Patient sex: F
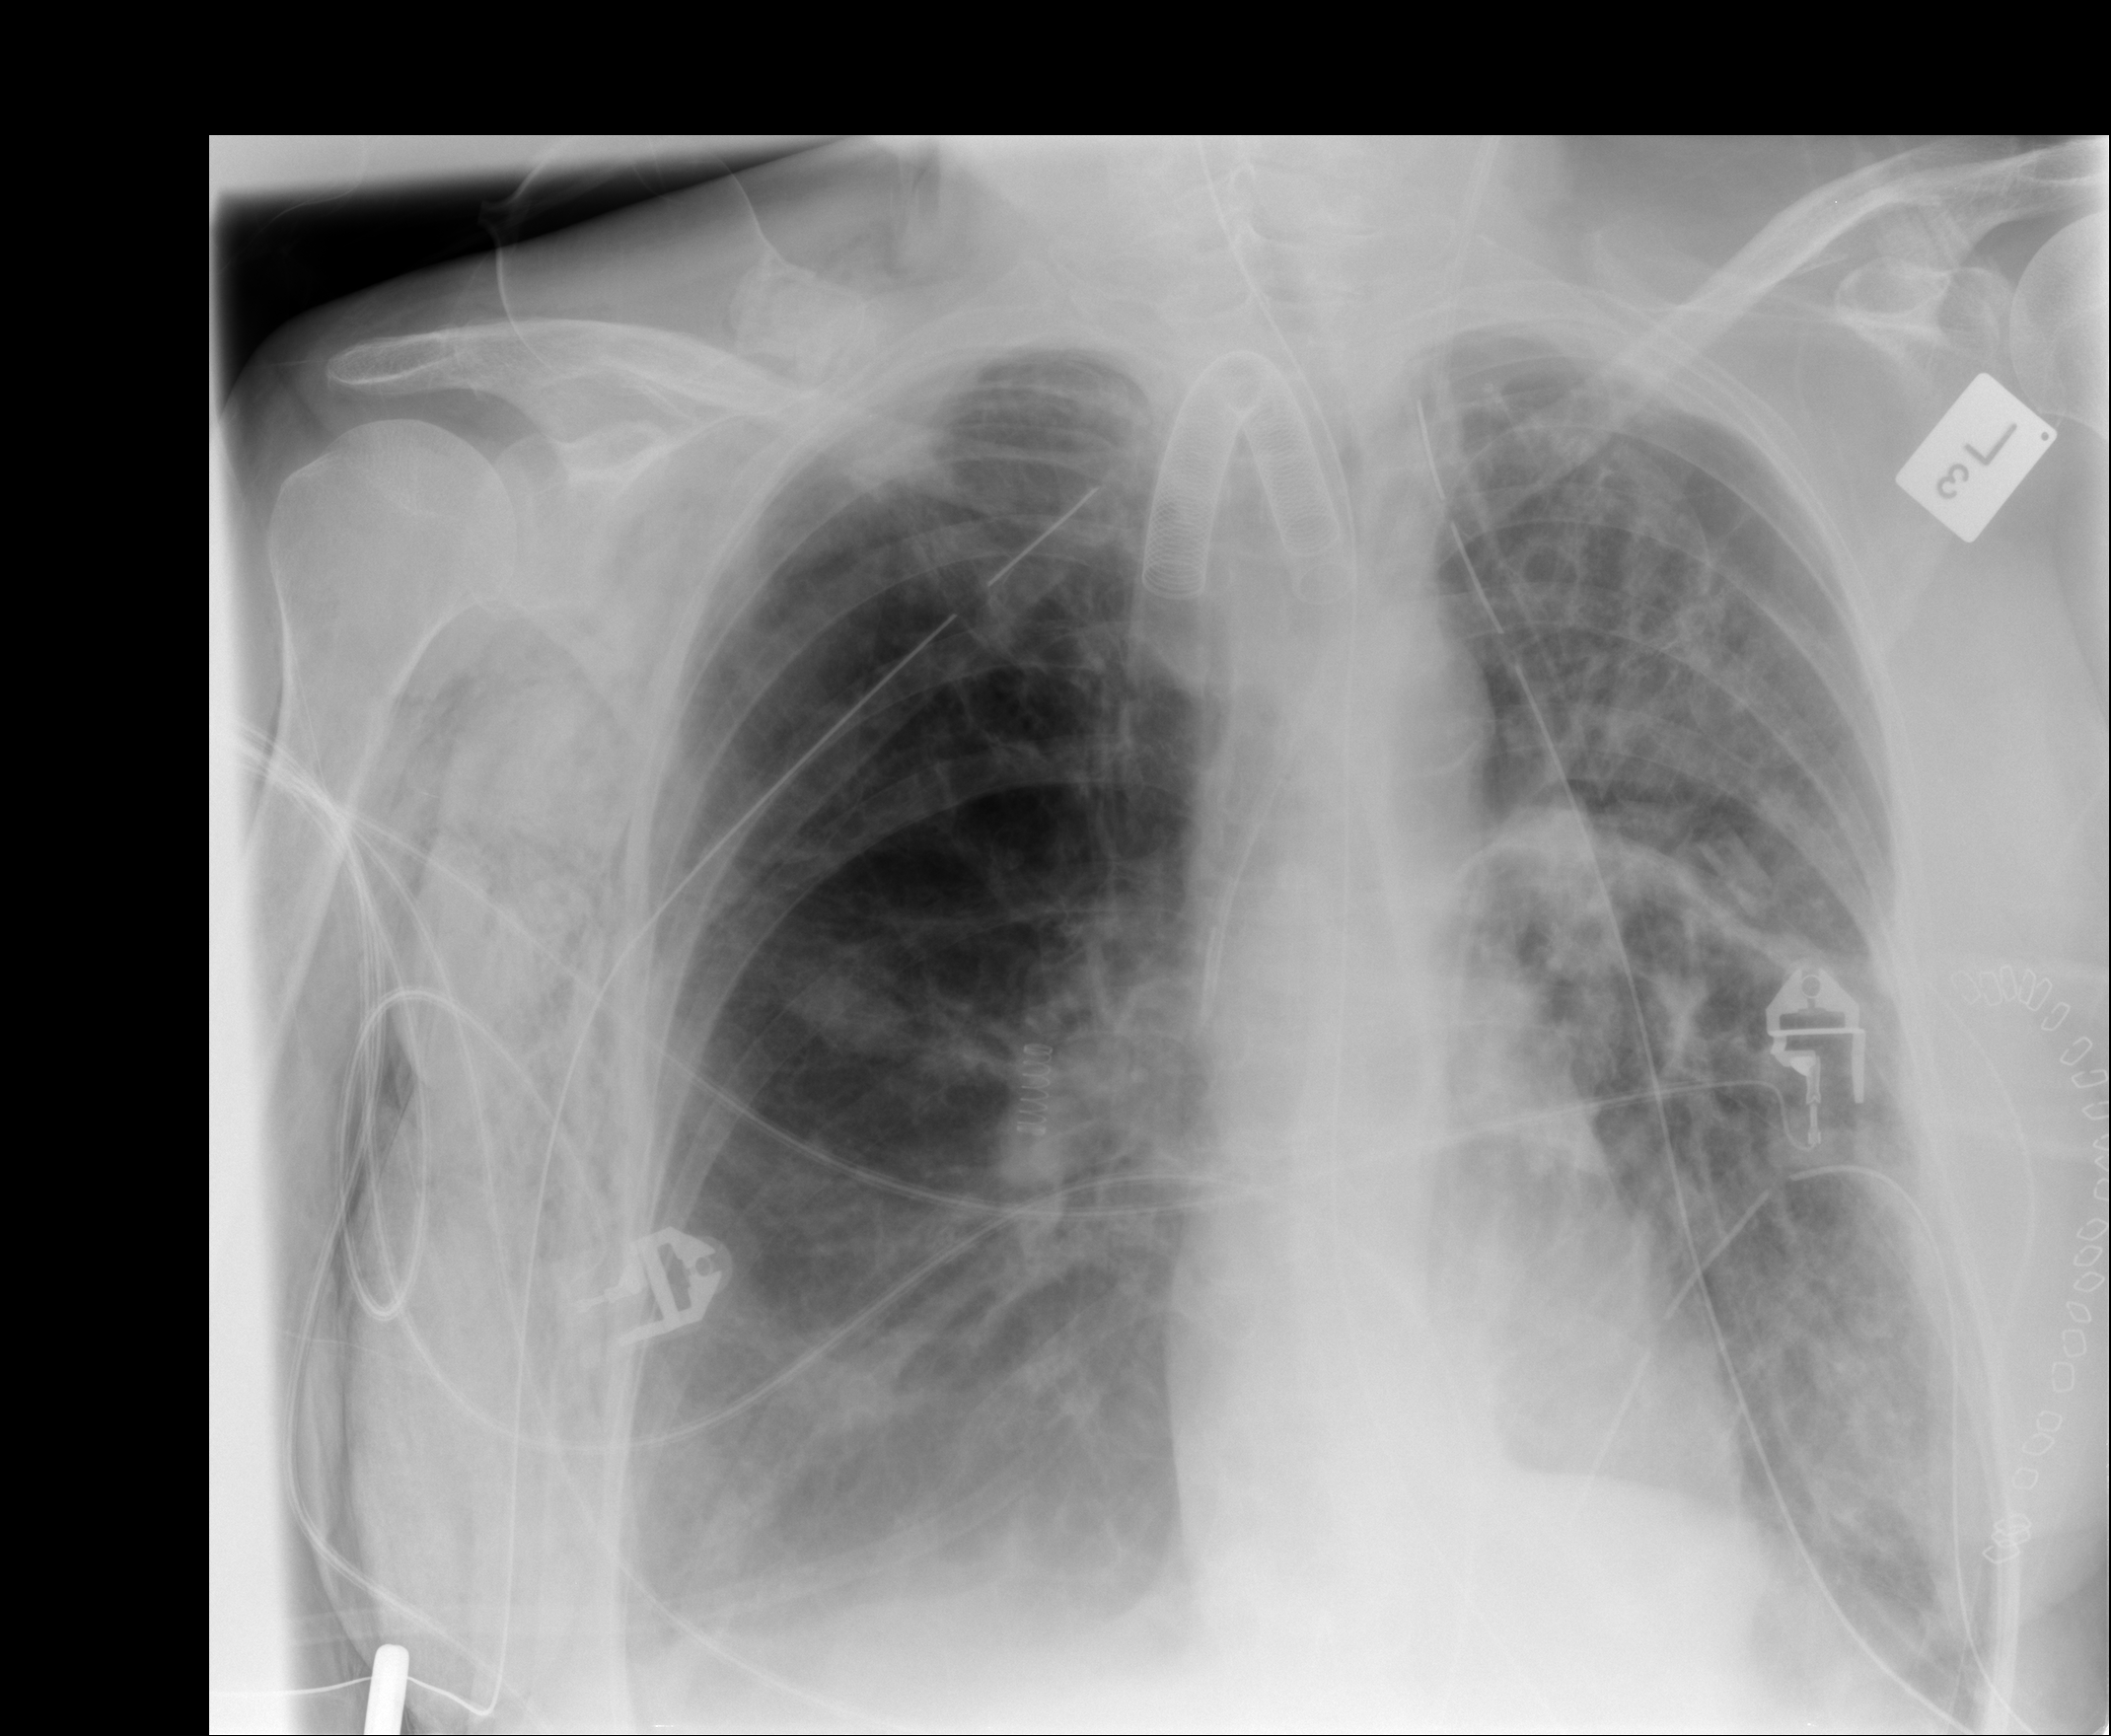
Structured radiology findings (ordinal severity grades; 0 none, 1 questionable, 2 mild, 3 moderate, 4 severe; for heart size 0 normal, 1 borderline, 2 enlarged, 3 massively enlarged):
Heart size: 0
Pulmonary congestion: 1
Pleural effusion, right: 2
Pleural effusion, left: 1
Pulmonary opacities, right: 1
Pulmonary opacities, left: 2
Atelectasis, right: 1
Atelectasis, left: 2